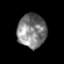
Tissue: skin
Cell type: Epithelial cells
Senescence score: 0.2033
Nuclear area (px): 945
Mean DAPI intensity: 127.405